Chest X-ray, PA view. Patient: 31 years old, sex F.
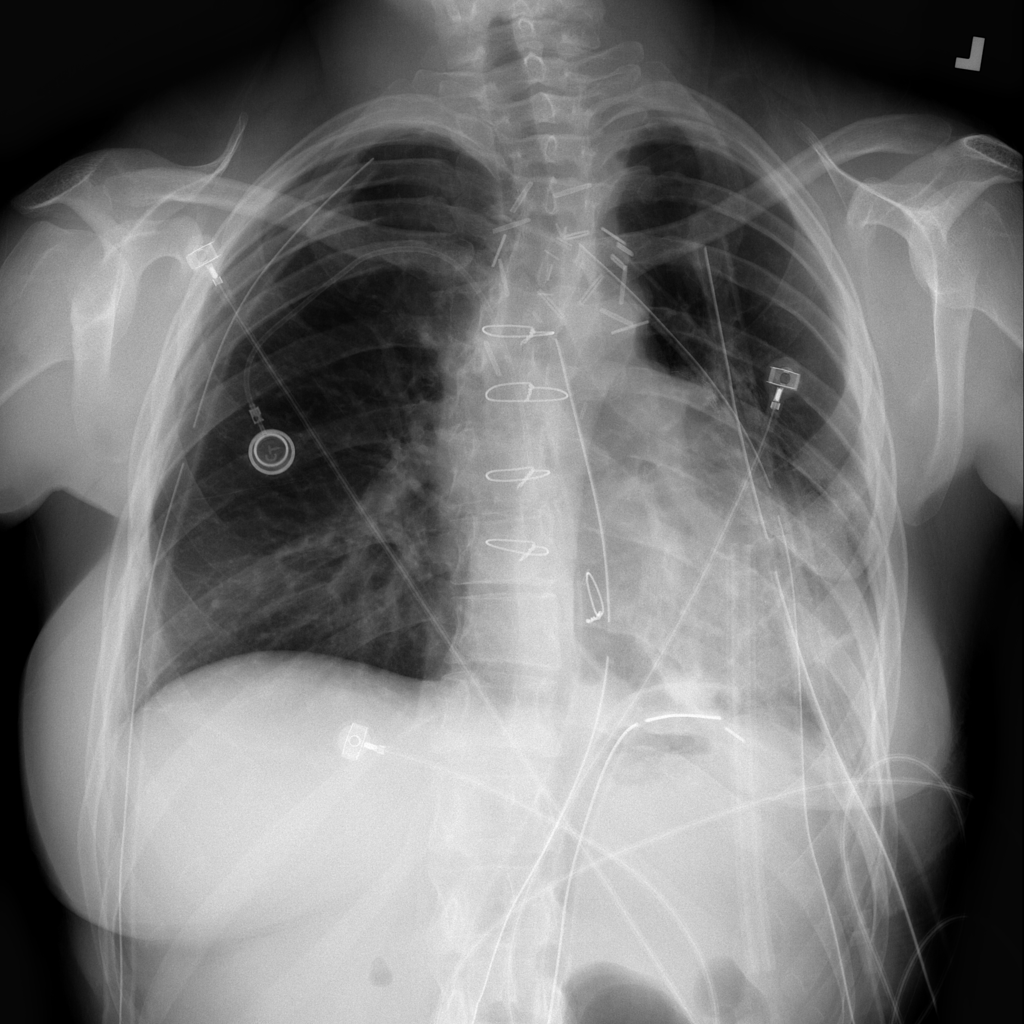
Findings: Pneumothorax